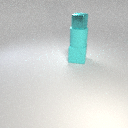
large cyan rubber cube below large cyan rubber cylinder